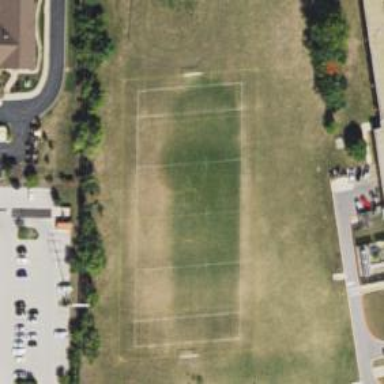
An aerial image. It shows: Soccer pitch for leisure land activities.